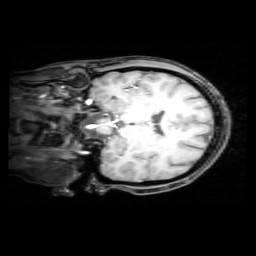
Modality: T1w
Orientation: coronal
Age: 23
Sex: female
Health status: healthy
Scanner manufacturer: philips
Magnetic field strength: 3 T
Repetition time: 0.012 s
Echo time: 0.0037 s